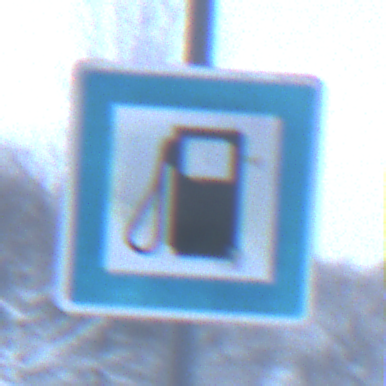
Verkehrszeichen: Tankstelle
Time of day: Midday
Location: Outdoor (Nature)
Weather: Overcast
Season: Winter
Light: Natural